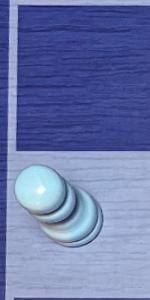
Label: Pawn_White